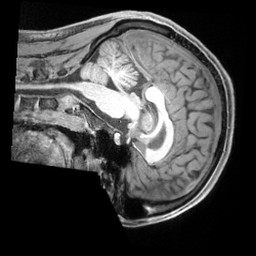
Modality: T1w
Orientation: sagittal
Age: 21
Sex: male
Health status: ill
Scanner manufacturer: siemens
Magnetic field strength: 3 T
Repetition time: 2.2 s
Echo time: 0.00218 s